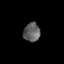
Tissue: lung
Cell type: Epithelial cells
Senescence score: 0.1386
Nuclear area (px): 305
Mean DAPI intensity: 95.561